Question:
I'm confused what the line in bold means?
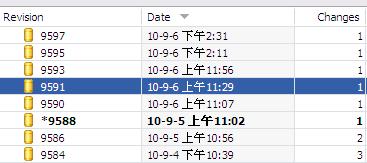
Answer: It looks like you're using TortoiseSVN. TortoiseSVN uses boldface in its log window to show what revision your working directory is updated to.